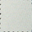
Piece: xx